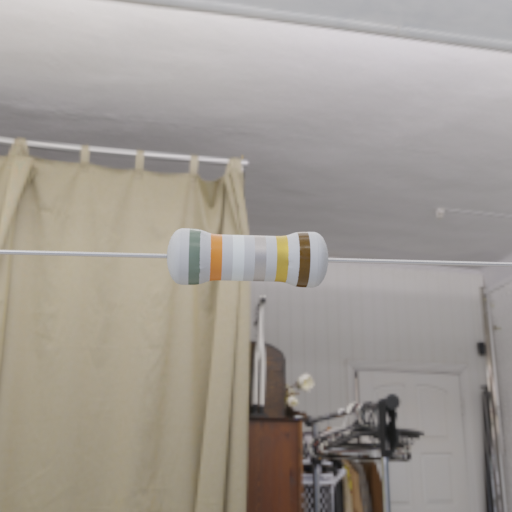
Resistor colour bands (in order): gray, orange, white, silver, gold, brown